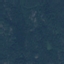
Label: Forest